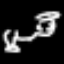
Label: frog